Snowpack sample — Loveland Pass, Silver Plume, Colorado, USA (12/14/25, 10:50 AM MST)
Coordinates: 39.664, -105.882
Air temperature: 36 °F
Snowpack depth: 67 cm
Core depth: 30 cm
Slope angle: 6°, slope face: 326°
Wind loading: low
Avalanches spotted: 0
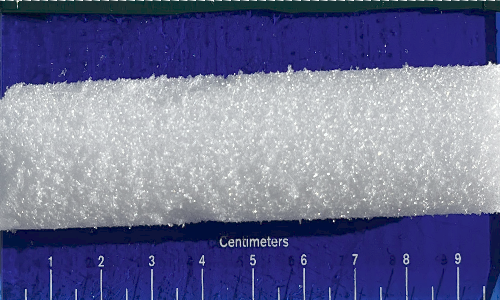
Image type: core
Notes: No avalanches spotted, very late start to the season with minimal snowpack